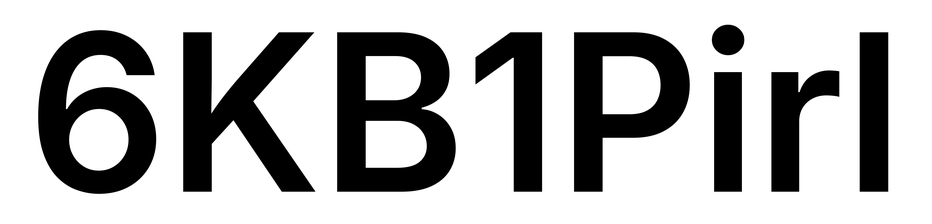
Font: Inter_SemiBold